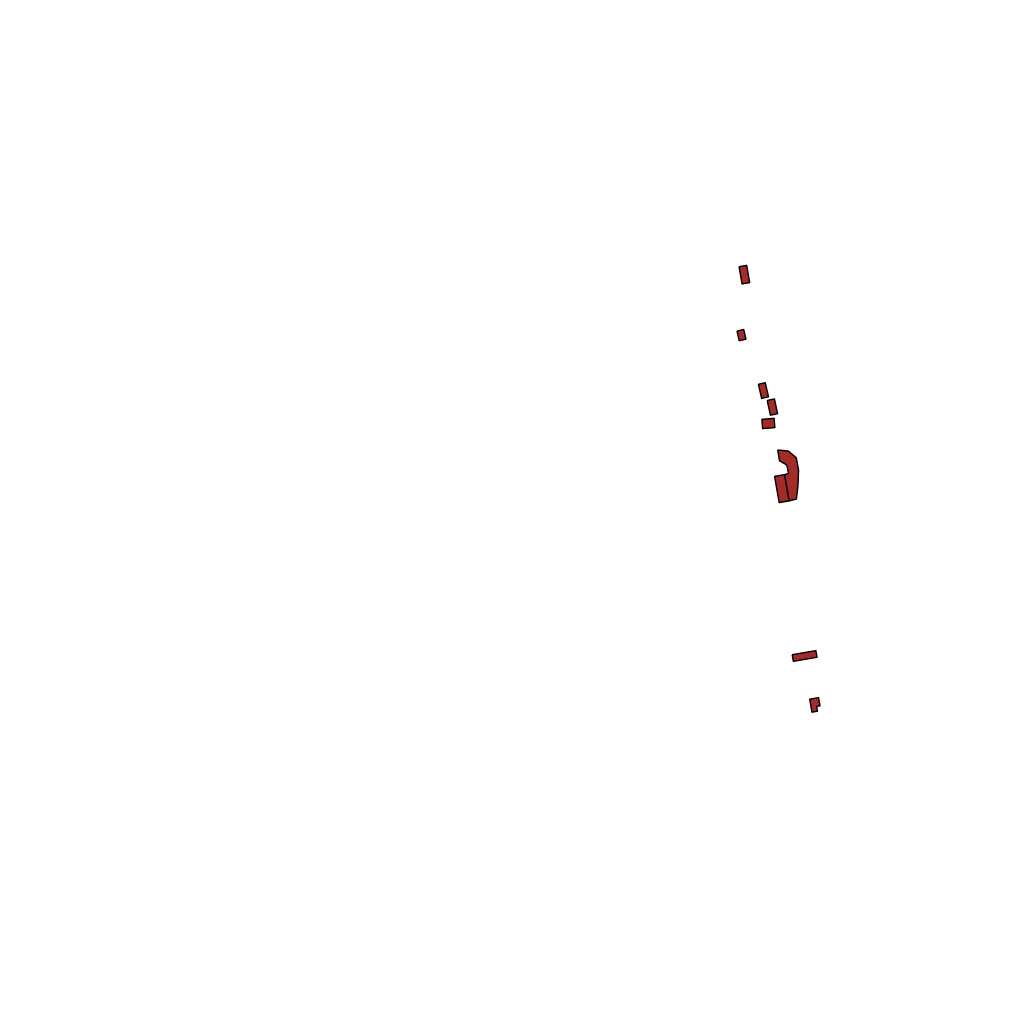
Tags: overhead vector_map, recreation, individual_rise, density_1, Facility, 1.0 km²